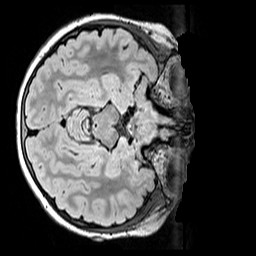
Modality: FLAIR
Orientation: axial
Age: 9
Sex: female
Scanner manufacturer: siemens
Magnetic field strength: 3 T
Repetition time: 5 s
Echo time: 0.388 s